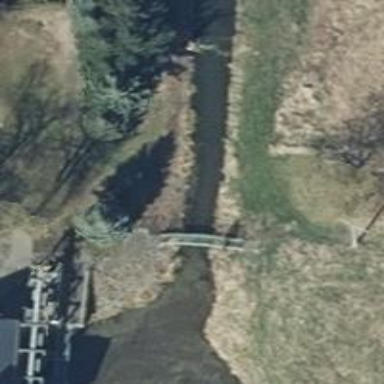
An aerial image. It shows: Weir in waterway.